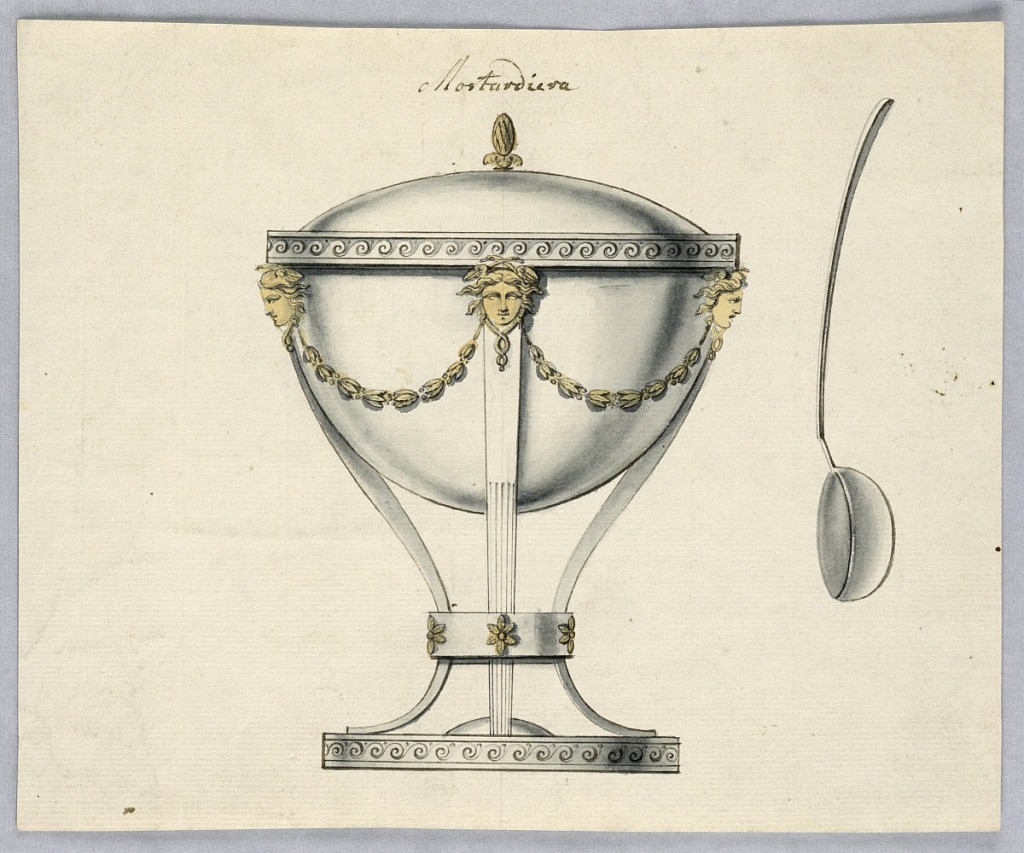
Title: Design for a Mustard Pot
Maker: Giovacchino Belli, Italian, 1756 - 1822
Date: early 19th century
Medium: Pen and ink, brush and watercolor, graphite on paper
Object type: Drawing
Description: Horizontal rectangle. Design for a mustard pot intended to be executed in partly gilded silver. Below is a circular base with part of a sphere in the center. The supports are four scroll legs, fluted in the lower parts of the front and fastened together by a ring with rosettes. Above are Medusa masks which are connected by festoons, upon the bowl. the rim has a wave ornament. In the top of the corner is a pomegranate. At right is the spoon shown in three-quarter profile, with the bowl below.